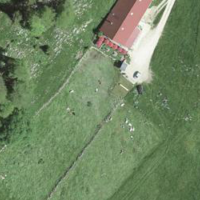
EUNIS habitat code: 23
Species observed at this site:
Orchis mascula